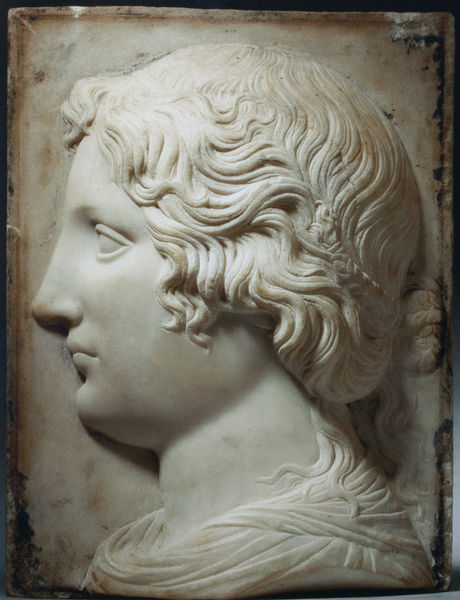
Titel: Relief mit einem Frauenprofil
Künstler: Venezianischer Bildhauer
Institution: (Privatsammlung)
Schlagwörter: kopf, mann, schatten, weiß, mädchen, frau, frisur, grau, haar, hell, kleid, licht, marmor, mund, nase, profil, schwarz, stirn, blick, tuch, jung, augen, band, falten, gesicht, knoten, kragen, stein, bildnis, hals, portrait, porträt, auge, gewand, haare, kinn, lippen, locke, locken, schulter, skulptur, relief, seitlich, wellen, leer, eben, linien, haarband, tafel, zopf, büste, halstuch, gerade, seitenansicht, kordel, bildhauerei, glatt, plastik, platte, junge, foto, stolz, antike, rechteck, plastisch, seite, fliehen, kachel, buchdeckel, halbrund, geflochten, antik, toga, griechisch, weich, gips, klassik, tunika, grieche, quadrat, viereck, haartracht, gewellt, gemeißelt, römisch, elfenbein, hochrelief, tunica, gemme, schmuckstück, halbrelief, bas relief, andrgyn, gemeiselt, haare nase, halbplastisch, hervorstehend, idealsimus, portraot